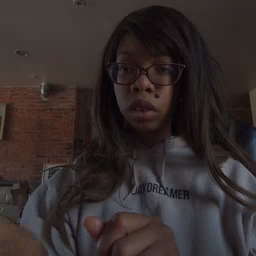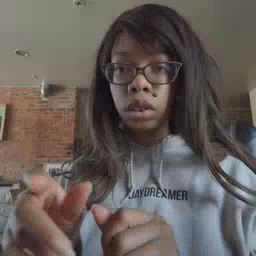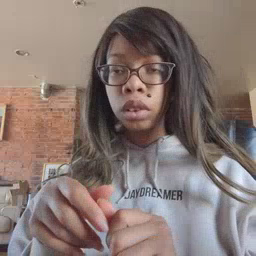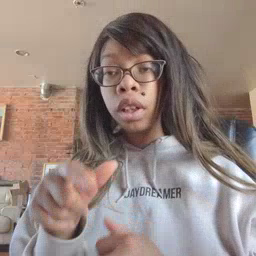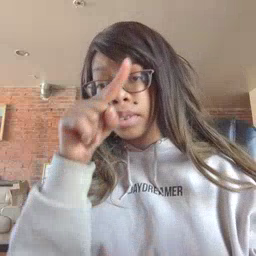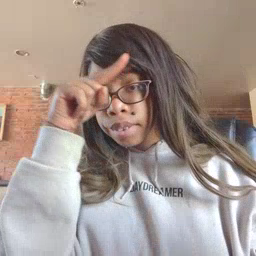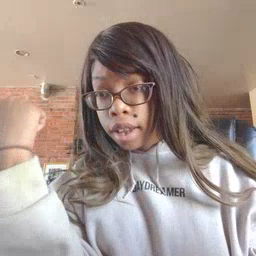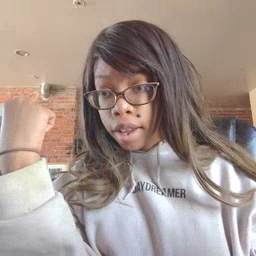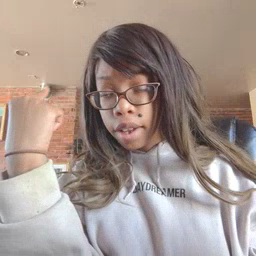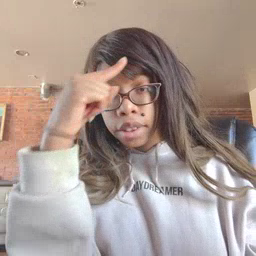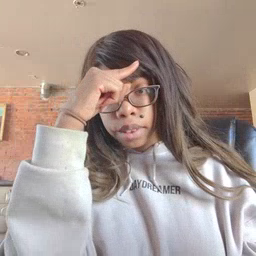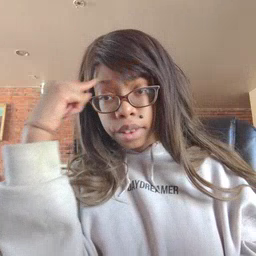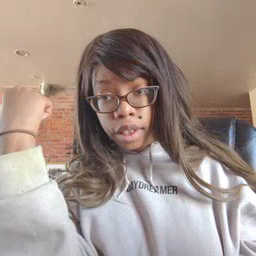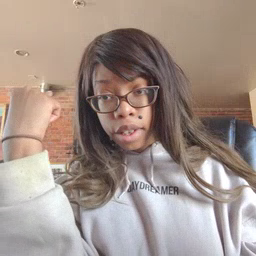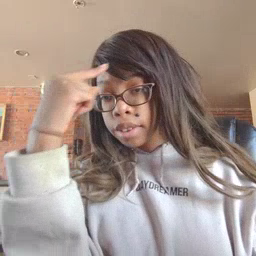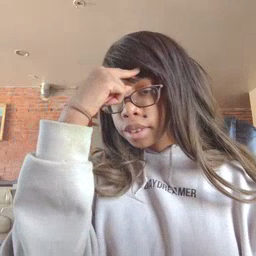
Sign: black